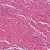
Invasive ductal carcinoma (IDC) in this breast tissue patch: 0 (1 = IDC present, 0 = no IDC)